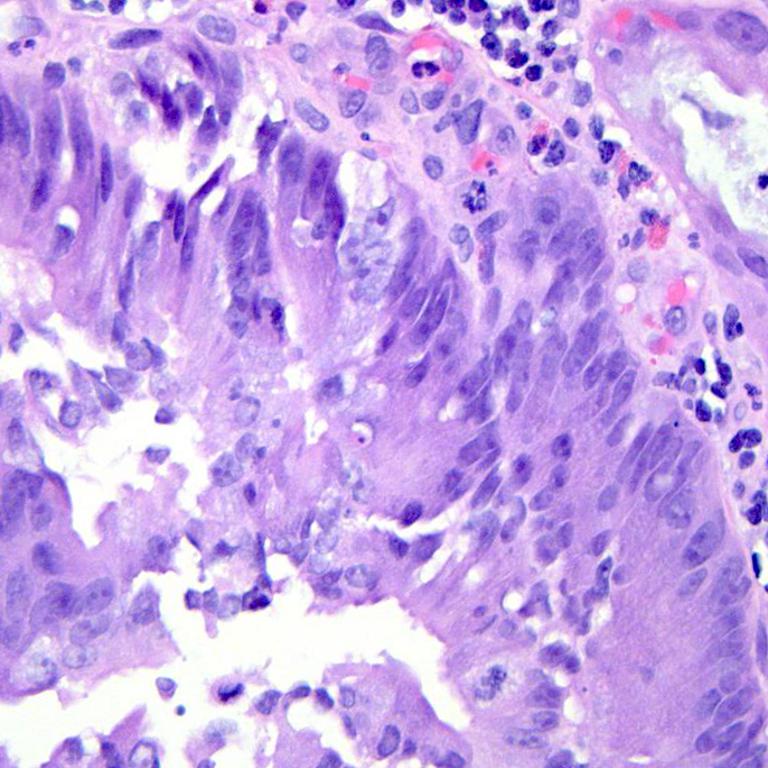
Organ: colon
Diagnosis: adenocarcinomas